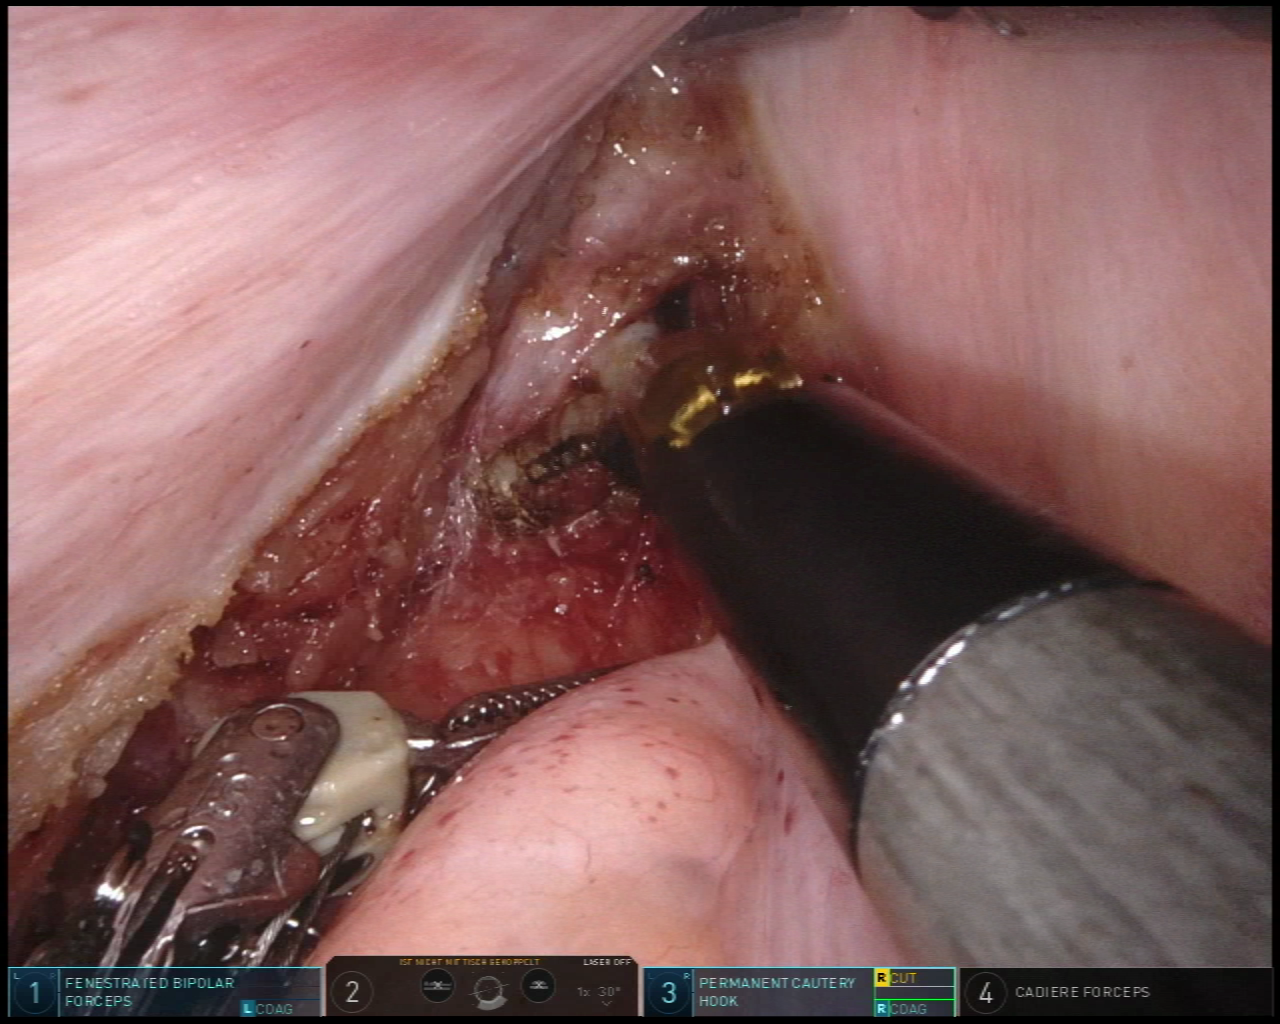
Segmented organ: vesicular_glands
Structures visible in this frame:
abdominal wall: no
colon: no
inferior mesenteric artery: no
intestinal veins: no
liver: no
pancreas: no
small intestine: no
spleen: no
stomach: no
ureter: no
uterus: no
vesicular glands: yes